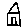
Label: house